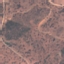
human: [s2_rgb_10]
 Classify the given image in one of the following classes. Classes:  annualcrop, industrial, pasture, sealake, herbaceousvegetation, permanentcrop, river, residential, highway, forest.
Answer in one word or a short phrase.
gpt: HerbaceousVegetation